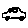
Label: car